Field crop: maize
Growth stage: 1
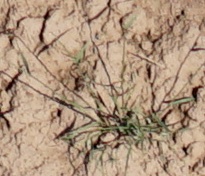
Species: lolium